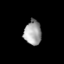
Tissue: lung
Cell type: Myeloid cells
Senescence score: 0.2237
Nuclear area (px): 412
Mean DAPI intensity: 162.454